Question: When I try to run a Debug build of my application, with the debugger attached, on my phone via USB debugging, I get a message saying:
> This does not seem to be a "Debug" build. Setting breakpoints by file name and line number may fail.
I am able to set breakpoints in my main function, but I cannot get access to intermediate values or set breakpoints in any sub-functions.
Screenshot:

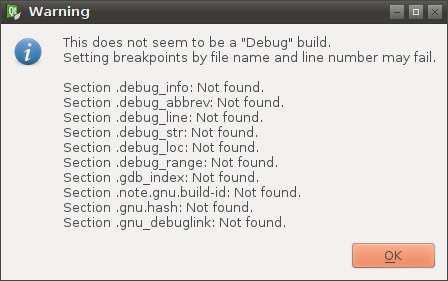
Answer: I ran into a similar problem and the problem in my case was that gdb was being run with the cdb engine. It may have resulted from corruption in the Qt Creator 'profiles.xml' file.
To check, go to -> -> and -> and select the kit you are using. Next, go to the debugger line, choose , and make sure you have the right engine for your debugger.
If that is not it, to debug further, consider looking closely at your Makefiles, execution directories, et c. Another question that was related to the "does not seem to be a debug build" message was resolved by simply cleaning and rebuilding. Another solution might be to build a new fresh kit.